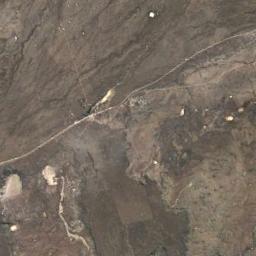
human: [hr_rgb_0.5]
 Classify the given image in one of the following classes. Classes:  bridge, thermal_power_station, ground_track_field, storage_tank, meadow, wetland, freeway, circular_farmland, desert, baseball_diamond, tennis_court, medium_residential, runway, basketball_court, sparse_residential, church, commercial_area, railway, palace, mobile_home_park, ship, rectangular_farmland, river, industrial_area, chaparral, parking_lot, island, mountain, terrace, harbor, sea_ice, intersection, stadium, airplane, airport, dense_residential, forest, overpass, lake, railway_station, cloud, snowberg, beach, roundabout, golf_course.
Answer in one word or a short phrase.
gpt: desert